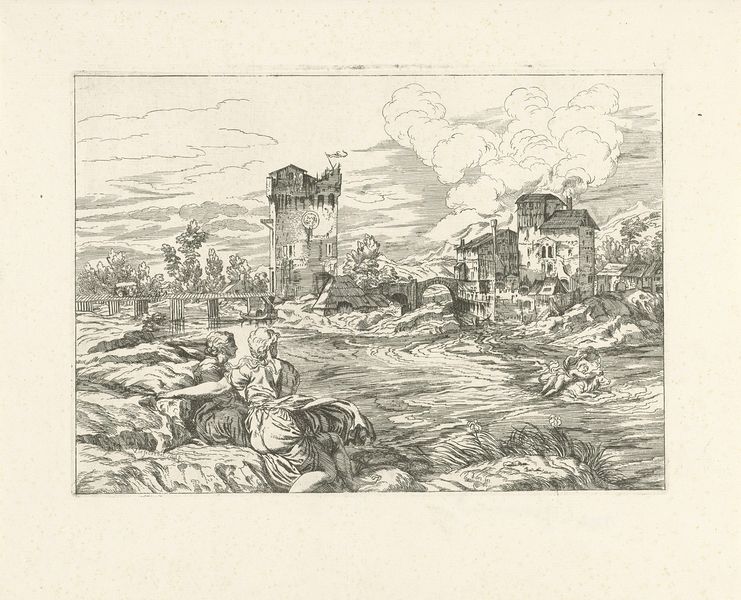
Titel: Roof van Europa
Künstler: Valentin Lefebvre
Standort: Amsterdam
Institution: Rijksmuseum
Schlagwörter: felsen, himmel, nackt, wasser, wolken, bäume, fluss, frauen, landschaft, stadt, ufer, blumen, frau, zeichnung, dach, gras, haus, rasen, wolke, stein, bach, häuser, mühle, brücke, rauch, kind, paar, kamin, turm, wellen, bogen, italien, zuschauer, fahne, dorf, grafik, strömung, brand, steg, sturm, ruine, burg, druck, radierung, stich, ruinen, struktur, überschwemmung, kupferstich, backt